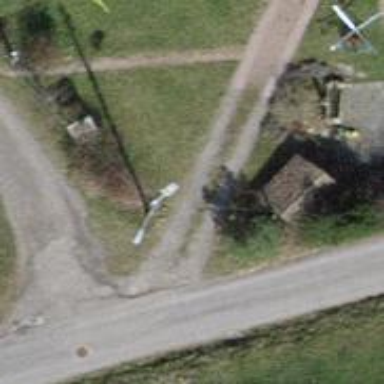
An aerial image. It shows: Minor power line.